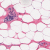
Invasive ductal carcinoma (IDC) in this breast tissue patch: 0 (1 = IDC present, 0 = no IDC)